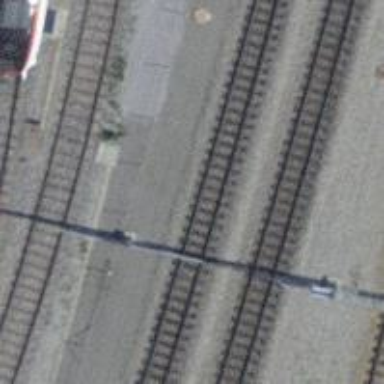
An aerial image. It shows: Narrow-gauge railway with electrified contact line.